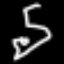
Label: squiggle